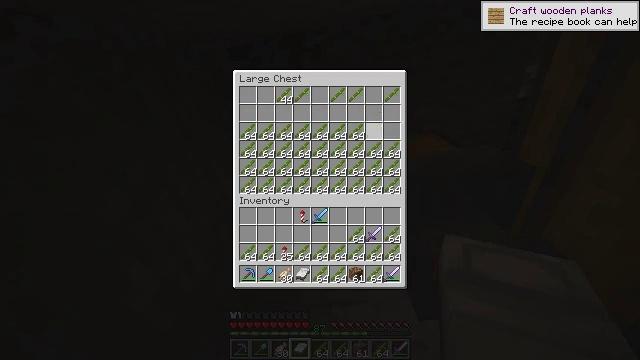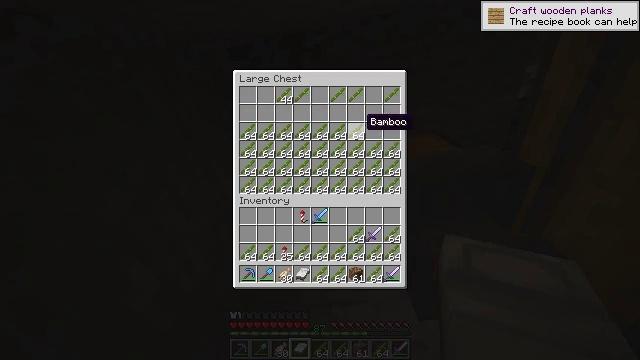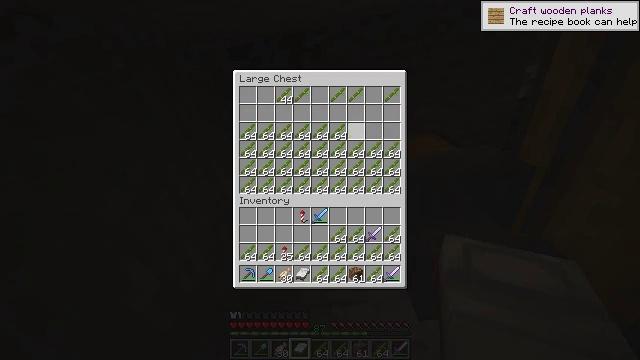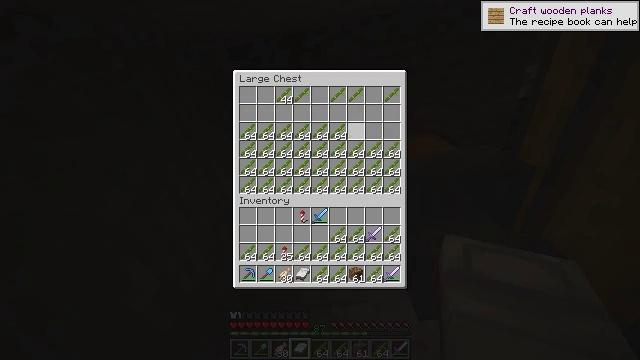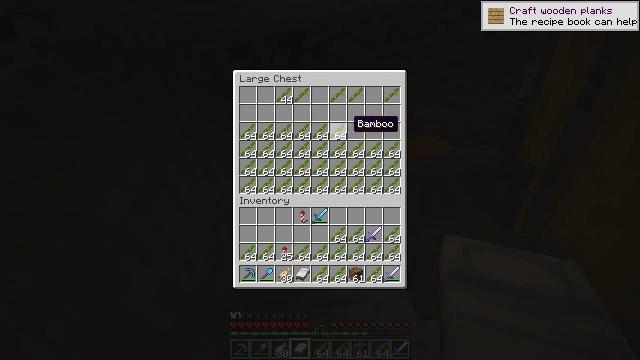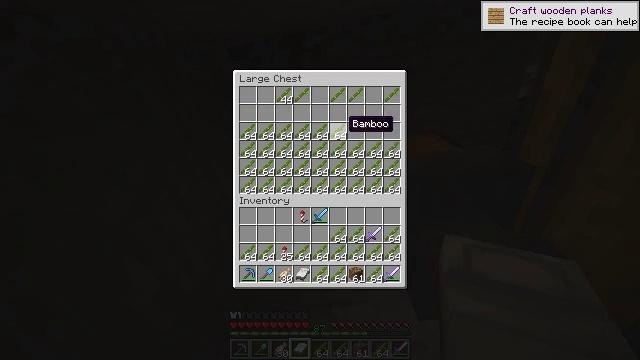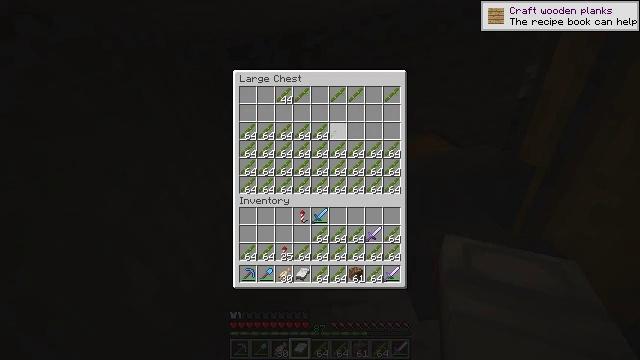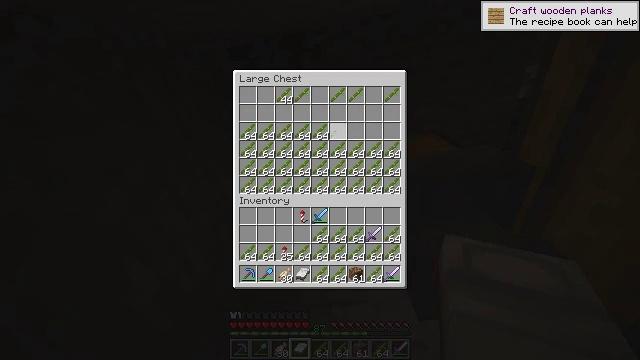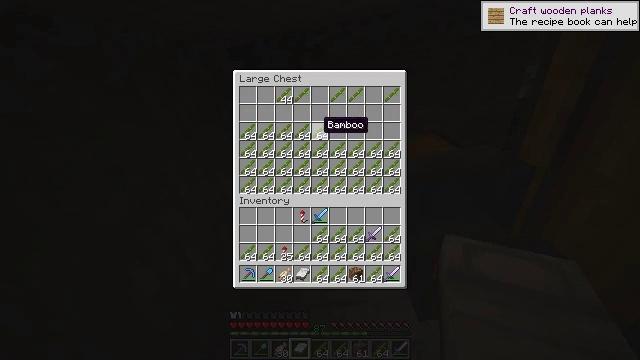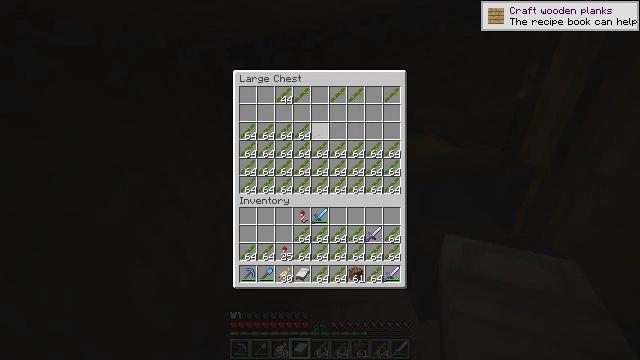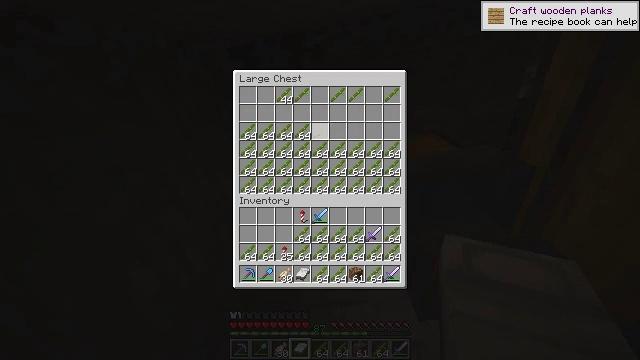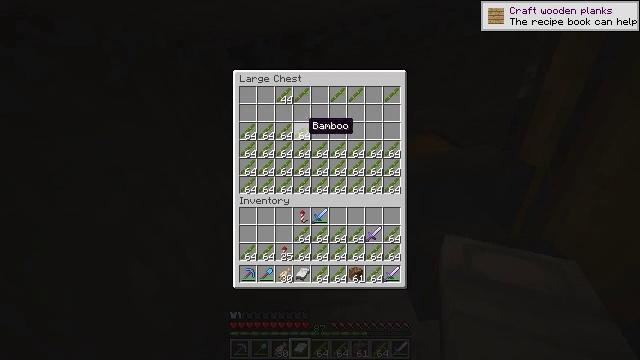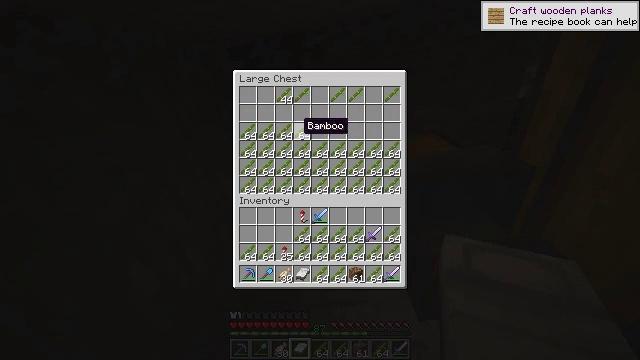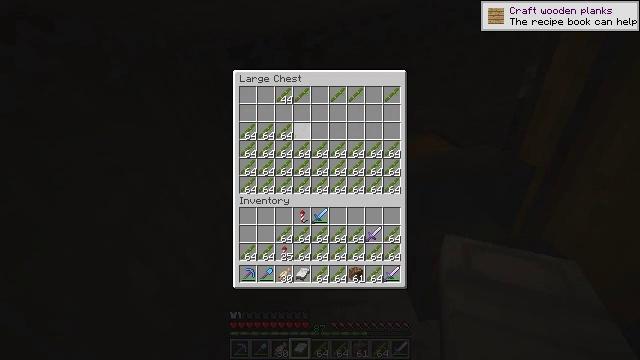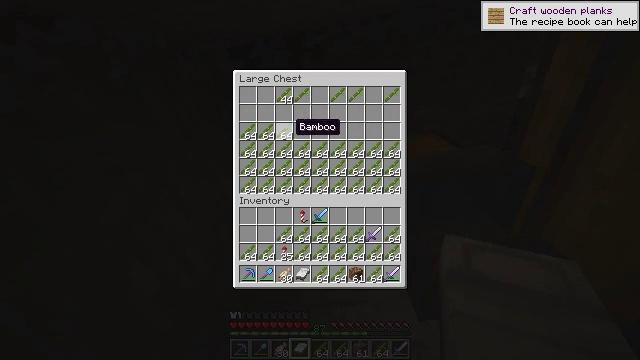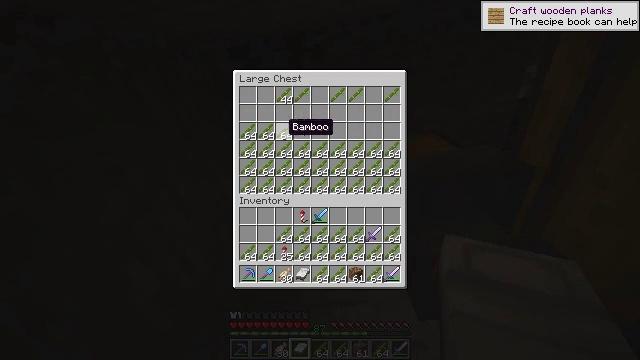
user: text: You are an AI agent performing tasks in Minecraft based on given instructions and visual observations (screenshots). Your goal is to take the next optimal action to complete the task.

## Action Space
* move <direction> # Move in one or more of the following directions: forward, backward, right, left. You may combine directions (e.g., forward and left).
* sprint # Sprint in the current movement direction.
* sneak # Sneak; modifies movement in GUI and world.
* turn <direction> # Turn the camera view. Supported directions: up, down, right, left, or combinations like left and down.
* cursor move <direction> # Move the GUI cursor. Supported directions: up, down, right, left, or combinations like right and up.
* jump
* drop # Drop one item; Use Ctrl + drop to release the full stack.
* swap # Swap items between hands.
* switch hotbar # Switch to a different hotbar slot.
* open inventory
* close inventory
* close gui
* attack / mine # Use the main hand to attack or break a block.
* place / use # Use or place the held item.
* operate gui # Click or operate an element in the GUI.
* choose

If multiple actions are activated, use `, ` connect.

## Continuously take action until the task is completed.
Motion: motion action
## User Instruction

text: Remove a bamboo from the inventory.
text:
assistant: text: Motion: sneak, cursor move left
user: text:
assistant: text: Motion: sneak, choose
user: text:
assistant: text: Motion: sneak, choose
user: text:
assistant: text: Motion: sneak, cursor move left, choose
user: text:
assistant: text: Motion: sneak
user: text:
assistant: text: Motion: sneak, choose
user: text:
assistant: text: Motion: sneak, cursor move left, choose
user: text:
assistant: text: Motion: sneak, cursor move left
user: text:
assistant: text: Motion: sneak, choose
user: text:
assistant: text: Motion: sneak, choose
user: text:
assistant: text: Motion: sneak, cursor move left
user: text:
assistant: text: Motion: sneak
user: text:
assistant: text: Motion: sneak, choose
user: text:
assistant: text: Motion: sneak, cursor move left, choose
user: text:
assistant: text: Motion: sneak
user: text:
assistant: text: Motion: sneak, choose
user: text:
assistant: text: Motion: sneak, choose
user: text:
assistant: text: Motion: sneak
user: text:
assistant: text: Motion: sneak, cursor move left
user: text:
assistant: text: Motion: sneak, choose
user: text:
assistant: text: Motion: sneak, choose
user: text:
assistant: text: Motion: sneak, cursor move left
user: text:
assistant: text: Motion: sneak
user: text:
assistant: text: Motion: sneak, choose
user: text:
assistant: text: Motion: sneak, choose
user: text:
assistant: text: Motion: sneak
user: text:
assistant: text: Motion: sneak, choose
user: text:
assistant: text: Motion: sneak, choose
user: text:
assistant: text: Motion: sneak, cursor move right, choose
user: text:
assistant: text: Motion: sneak